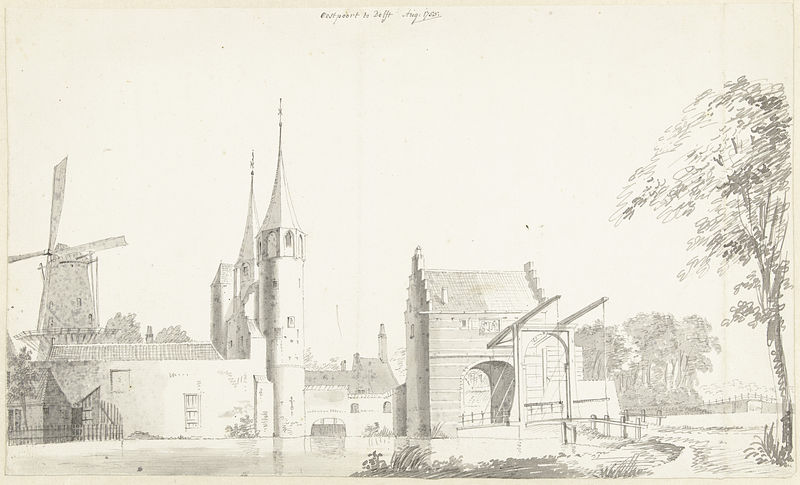
Titel: De Oostpoort te Delft
Künstler: Pieter Jan van Liender
Standort: Amsterdam
Institution: Rijksmuseum
Schlagwörter: baum, wasser, fluss, stadt, zeichnung, dach, gebäude, haus, schloss, zaun, holland, niederlande, bach, häuser, mühle, spiegelung, windmühle, brücke, kanal, kirche, pflanzen, wald, turm, mauer, tor, burg, türme, druck, zollhaus, zugbrücke, befestigng